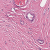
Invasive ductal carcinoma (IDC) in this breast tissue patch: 0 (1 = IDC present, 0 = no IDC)